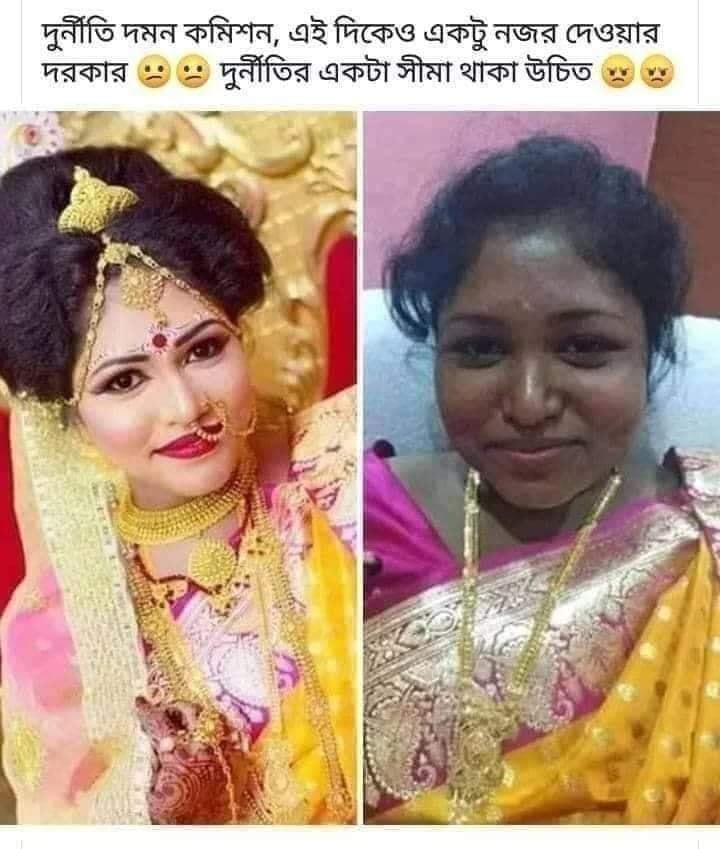
Text: দুুর্নীতি দমন কমিশন, এই দিকেও একটু নজর দেওয়ার দরকার    দুর্নীতির একটা সীমা থাকা উচিৎ
Label: Hate
Hate category: Personal Offence
Targeted group: Individual